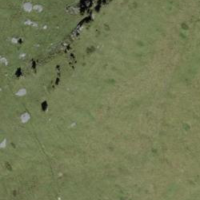
EUNIS habitat code: 23
Species observed at this site:
Calluna vulgaris